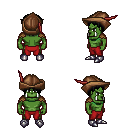
a pixel art fantasy rpg character, male body template, orc, green skin, leather shoulder armor, red pants, black plain hairstyle, leather cap, metal boots, four views (front, back, left, right), 2x2 character sprite sheet, small pixel art, hard edges, no anti-aliasing